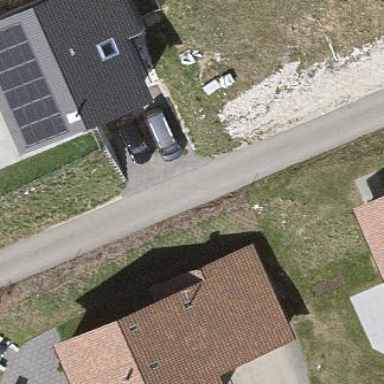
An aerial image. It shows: Simple house.